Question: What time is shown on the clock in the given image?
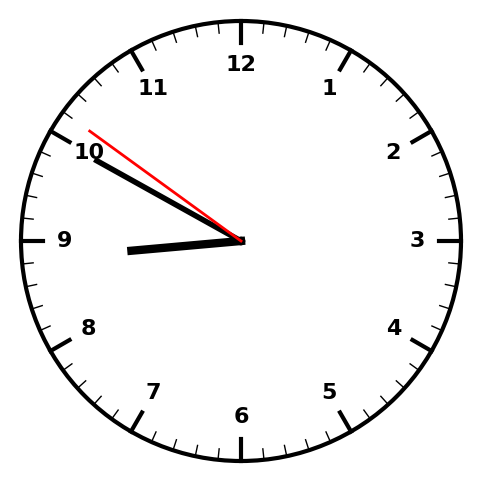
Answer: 08:49:51